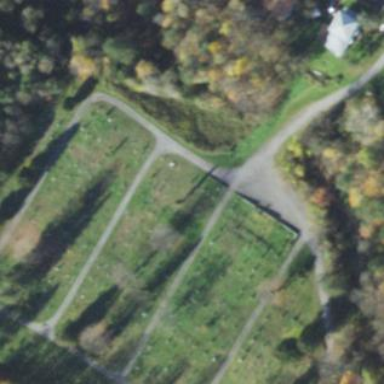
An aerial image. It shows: Cemetery.